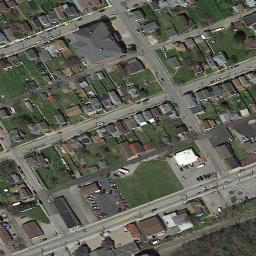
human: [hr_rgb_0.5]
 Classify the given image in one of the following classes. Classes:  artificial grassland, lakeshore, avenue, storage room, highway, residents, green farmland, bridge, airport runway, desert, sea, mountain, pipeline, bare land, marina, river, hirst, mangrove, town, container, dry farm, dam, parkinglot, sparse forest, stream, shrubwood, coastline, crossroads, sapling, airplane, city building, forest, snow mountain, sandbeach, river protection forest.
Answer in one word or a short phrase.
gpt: town